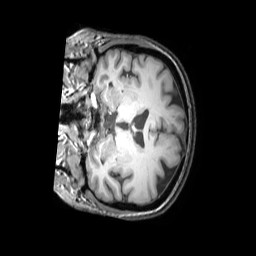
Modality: T1w
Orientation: coronal
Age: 57
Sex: female
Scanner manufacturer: philips
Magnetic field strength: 3 T
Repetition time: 0.009872 s
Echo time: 0.004595 s